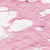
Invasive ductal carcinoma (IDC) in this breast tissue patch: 0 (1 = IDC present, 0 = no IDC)